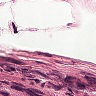
Metastatic tissue present: yes